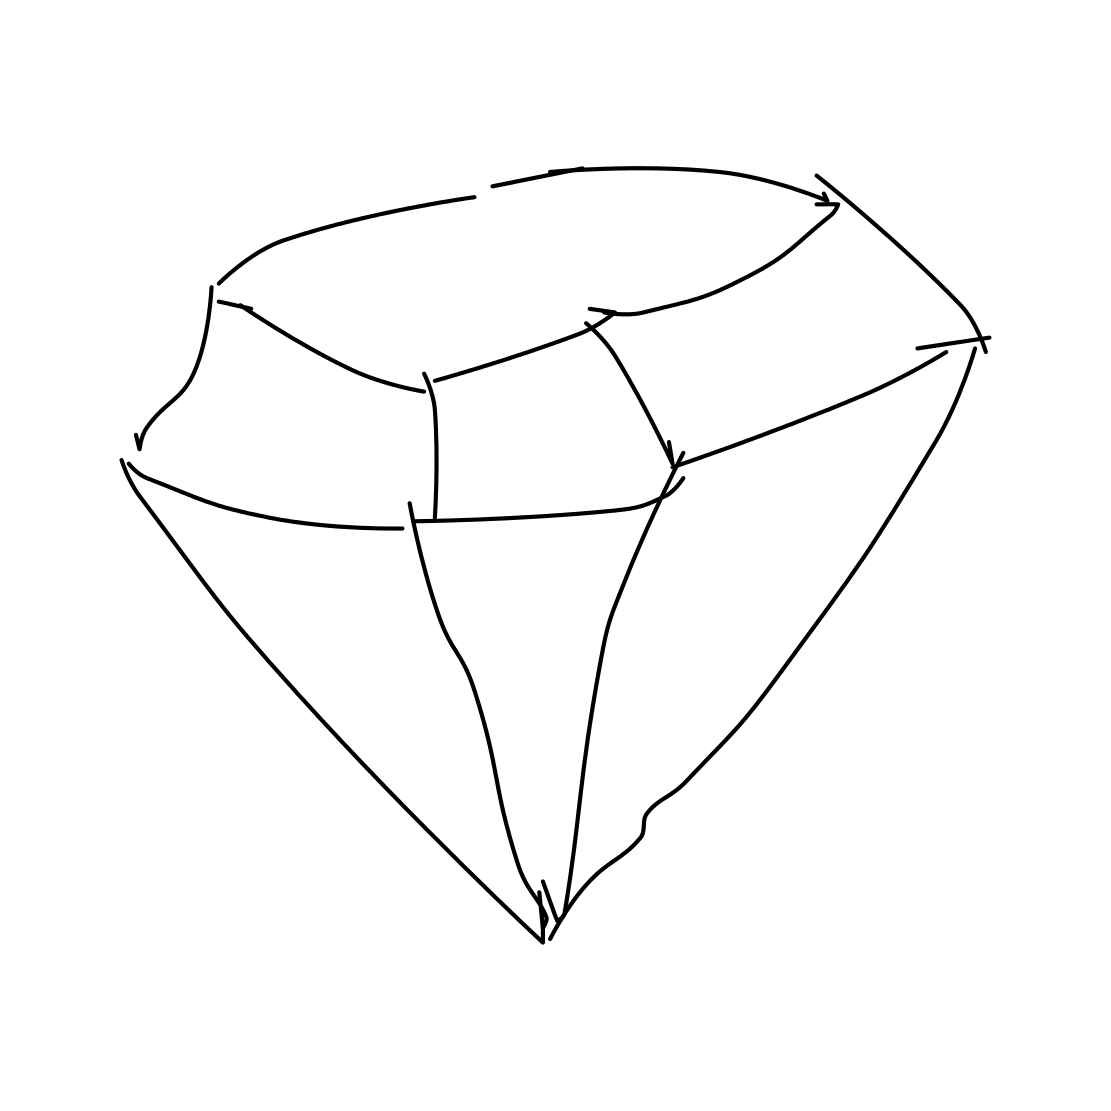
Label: diamond